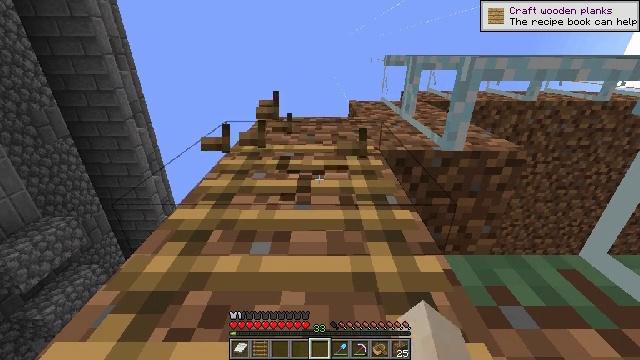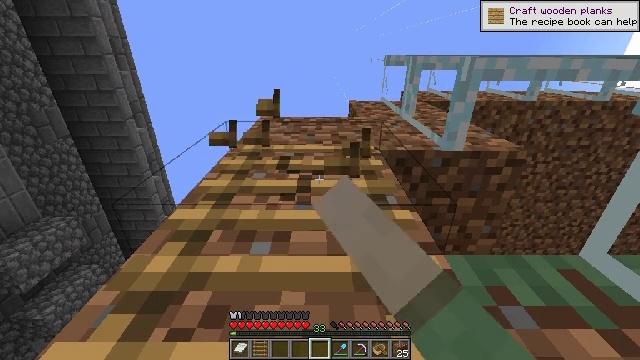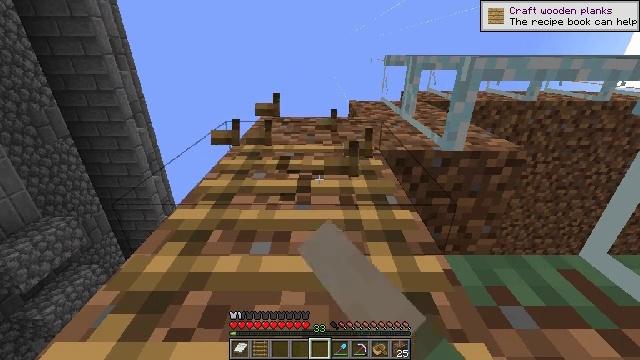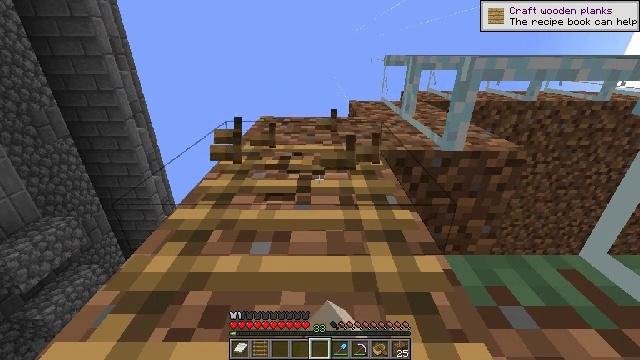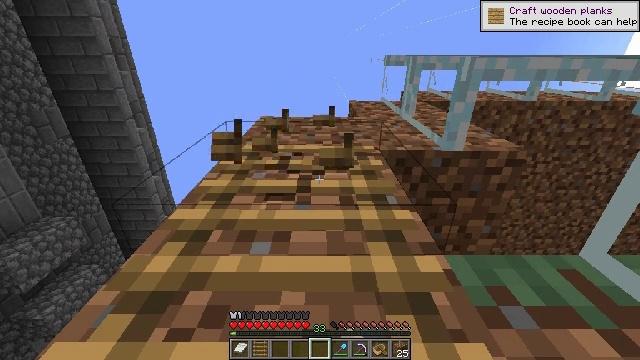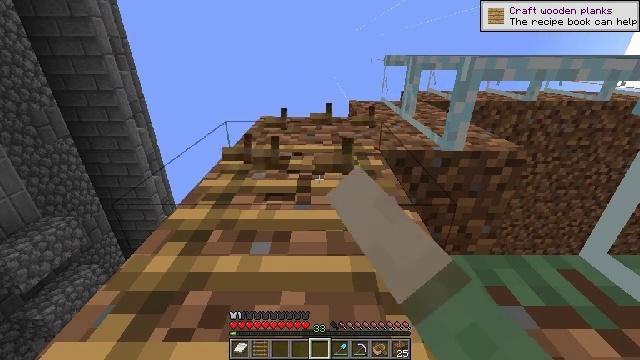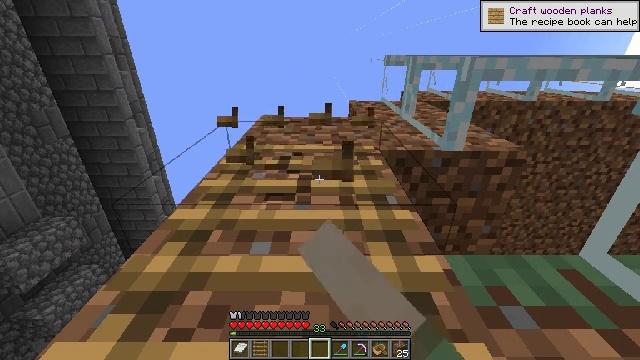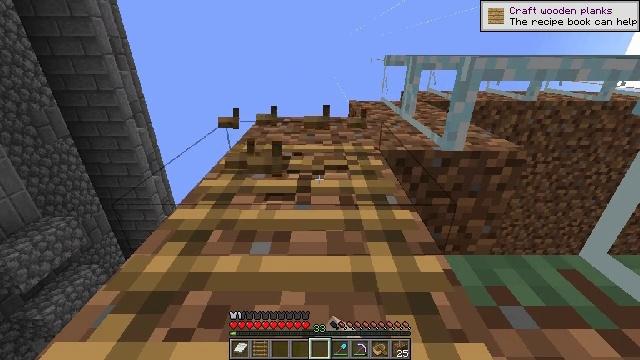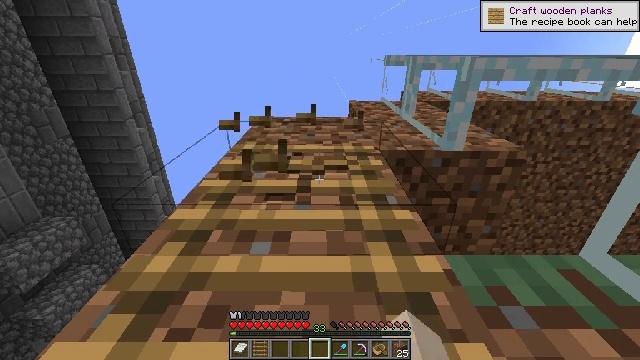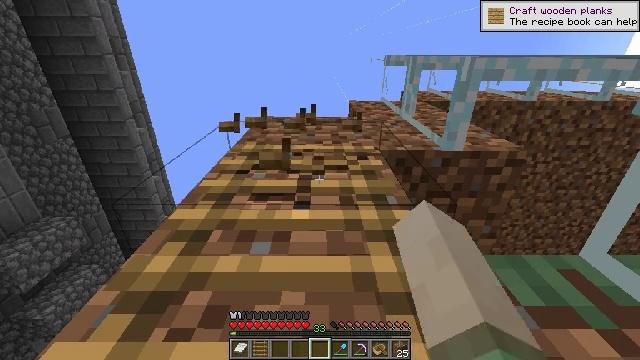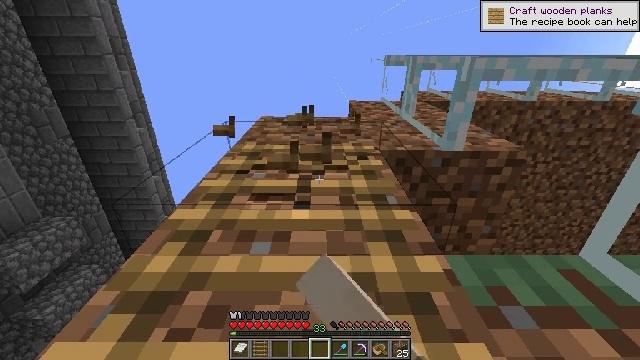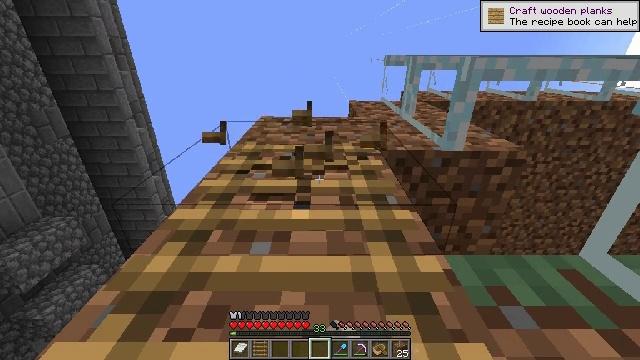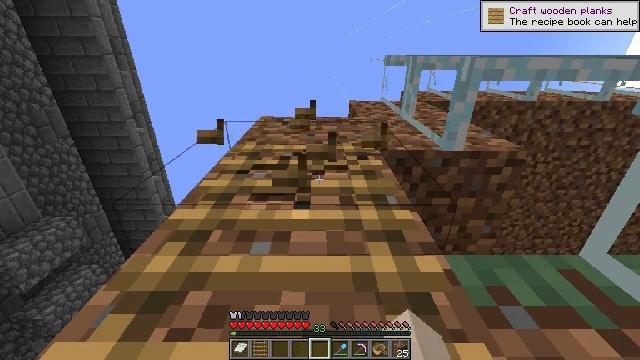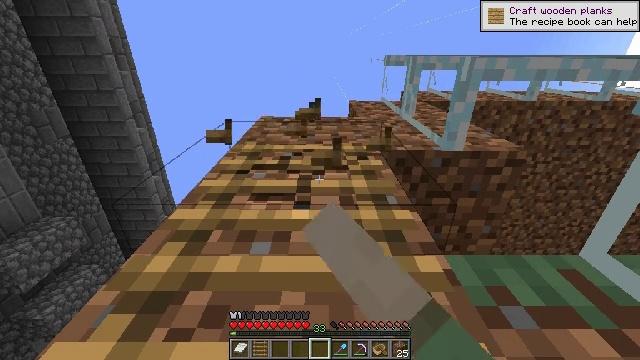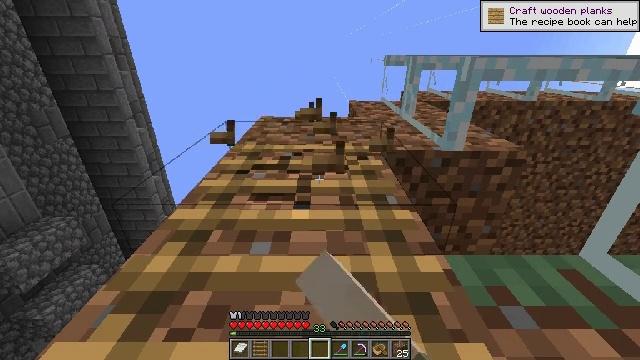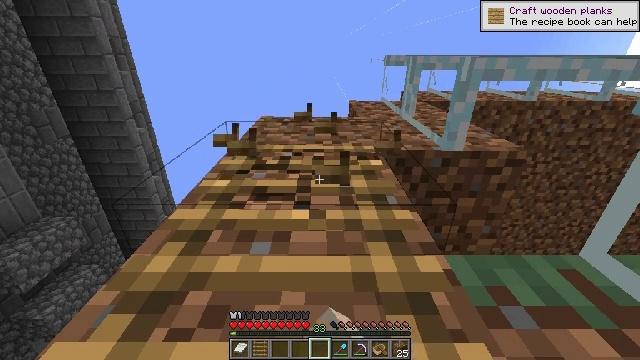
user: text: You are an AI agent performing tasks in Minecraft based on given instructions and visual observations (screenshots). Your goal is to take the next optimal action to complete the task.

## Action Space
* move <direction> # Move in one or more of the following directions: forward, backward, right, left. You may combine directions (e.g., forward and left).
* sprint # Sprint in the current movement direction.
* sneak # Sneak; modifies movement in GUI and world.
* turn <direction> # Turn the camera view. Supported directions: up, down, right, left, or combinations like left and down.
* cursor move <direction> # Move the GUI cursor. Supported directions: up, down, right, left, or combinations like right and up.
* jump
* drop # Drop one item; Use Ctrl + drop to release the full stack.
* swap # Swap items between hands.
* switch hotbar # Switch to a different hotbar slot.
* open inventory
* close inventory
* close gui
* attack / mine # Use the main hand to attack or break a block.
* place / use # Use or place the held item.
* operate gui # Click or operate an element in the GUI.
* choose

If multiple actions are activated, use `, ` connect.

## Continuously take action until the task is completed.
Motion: motion action
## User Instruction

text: Gather the ladder by attacking it.
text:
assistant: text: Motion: sneak, attack / mine
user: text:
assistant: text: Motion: sneak, attack / mine
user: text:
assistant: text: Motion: sneak, attack / mine
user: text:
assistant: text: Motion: sneak, attack / mine
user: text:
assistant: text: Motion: sneak, attack / mine
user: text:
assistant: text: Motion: sneak, attack / mine
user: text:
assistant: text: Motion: sneak, attack / mine
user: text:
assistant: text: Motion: sneak, attack / mine
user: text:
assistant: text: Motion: sneak, attack / mine
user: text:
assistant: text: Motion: sneak, attack / mine
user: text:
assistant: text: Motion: sneak, attack / mine
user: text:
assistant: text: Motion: sneak, attack / mine
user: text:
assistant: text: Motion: sneak, attack / mine
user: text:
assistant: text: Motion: sneak, attack / mine
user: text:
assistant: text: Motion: sneak, attack / mine
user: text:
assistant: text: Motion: sneak, attack / mine
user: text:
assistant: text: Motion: sneak, attack / mine
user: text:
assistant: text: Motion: sneak, attack / mine
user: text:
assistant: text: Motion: sneak, attack / mine
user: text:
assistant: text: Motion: sneak, attack / mine
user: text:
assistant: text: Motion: sneak, attack / mine
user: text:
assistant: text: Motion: sneak, attack / mine
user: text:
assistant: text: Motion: sneak, attack / mine
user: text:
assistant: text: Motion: sneak, attack / mine
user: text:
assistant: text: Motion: sneak, attack / mine
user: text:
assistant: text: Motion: sneak, attack / mine
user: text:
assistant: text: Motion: sneak, attack / mine
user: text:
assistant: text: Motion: sneak, attack / mine
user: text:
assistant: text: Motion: sneak, attack / mine
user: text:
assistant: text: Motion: sneak, attack / mine